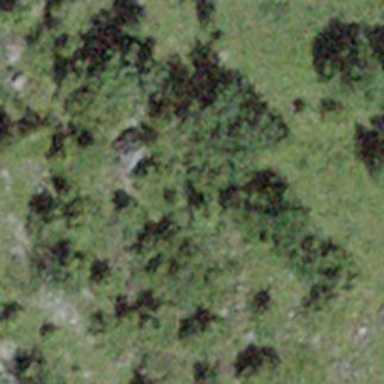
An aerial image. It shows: Forest area.